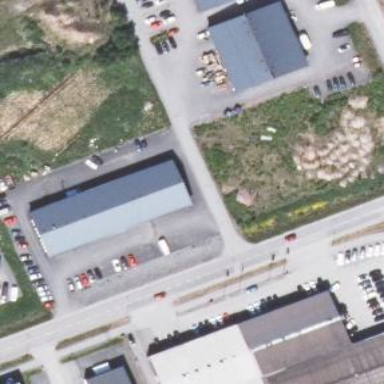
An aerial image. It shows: Commercial building.